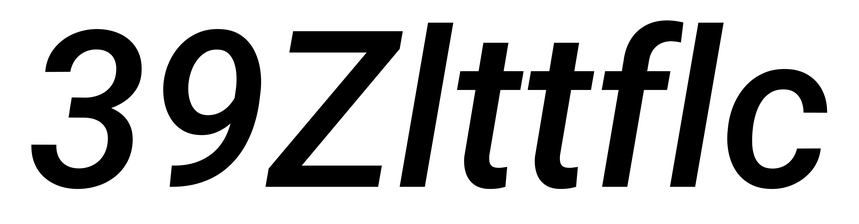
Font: Roboto-Italic_Medium_Italic